Question: I'm trying to use 'RecyclerView' and 'GridLayoutManager' to make a 3 columns grid, and I use 'ItemDecoration' to make column spacing, now the problem is the item's width in third column is smaller than the item in first and second column! See the screen capture below.

If I don't add the custom 'ItemDecoration' to 'RecyclerView', everything is OK.
Here is my code:
MainActivity.java:
'''
public class MainActivity extends AppCompatActivity {
private RecyclerView mRecyclerView;
private MyAdapter mAdapter;
@Override
protected void onCreate(Bundle savedInstanceState) {
super.onCreate(savedInstanceState);
setContentView(R.layout.activity_main);
mRecyclerView = (RecyclerView) findViewById(R.id.recycler_view);
mAdapter = new MyAdapter();
mRecyclerView.setAdapter(mAdapter);
GridLayoutManager gridLayoutManager = new GridLayoutManager(this, 3);
mRecyclerView.setLayoutManager(gridLayoutManager);
int horizontalSpacing = 20;
int verticalSpacing = 10;
SpacingDecoration decoration = new SpacingDecoration(horizontalSpacing, verticalSpacing, true);
mRecyclerView.addItemDecoration(decoration);
}
private static class MyAdapter extends RecyclerView.Adapter<RecyclerView.ViewHolder> {
private int[] mColors = new int[]{Color.RED, Color.BLUE, Color.MAGENTA};
private static class ItemHolder extends RecyclerView.ViewHolder {
public MyTextView title;
public ItemHolder(View itemView) {
super(itemView);
title = (MyTextView) itemView.findViewById(android.R.id.text1);
title.setTextColor(Color.WHITE);
}
}
@Override
public RecyclerView.ViewHolder onCreateViewHolder(ViewGroup parent, int viewType) {
View itemView = LayoutInflater.from(parent.getContext()).inflate(R.layout.item, parent, false);
ItemHolder holder = new ItemHolder(itemView);
holder.itemView.setOnClickListener(itemClickListener);
return holder;
}
@Override
public void onBindViewHolder(RecyclerView.ViewHolder rHolder, int position) {
ItemHolder holder = (ItemHolder) rHolder;
holder.title.setText(String.format("[%d]width:%d", position, holder.itemView.getWidth()));
holder.itemView.setBackgroundColor(mColors[position % mColors.length]);
holder.itemView.setTag(position);
holder.title.setTag(position);
}
@Override
public int getItemCount() {
return 50;
}
private View.OnClickListener itemClickListener = new View.OnClickListener() {
@Override
public void onClick(View v) {
int position = (int) v.getTag();
showText(v.getContext(), String.format("[%d]->width:%d", position, v.getWidth()));
}
};
}
public static class SpacingDecoration extends RecyclerView.ItemDecoration {
private int mHorizontalSpacing = 5;
private int mVerticalSpacing = 5;
private boolean isSetMargin = true;
public SpacingDecoration(int hSpacing, int vSpacing, boolean setMargin) {
isSetMargin = setMargin;
mHorizontalSpacing = hSpacing;
mVerticalSpacing = vSpacing;
}
@Override
public void getItemOffsets(Rect outRect, View view, RecyclerView parent, RecyclerView.State state) {
boolean isSetMarginLeftAndRight = this.isSetMargin;
int bottomOffset = mVerticalSpacing;
int leftOffset = 0;
int rightOffset = 0;
RecyclerView.LayoutParams lp = (RecyclerView.LayoutParams) view.getLayoutParams();
if (parent.getLayoutManager() instanceof GridLayoutManager) {
GridLayoutManager lm = (GridLayoutManager) parent.getLayoutManager();
GridLayoutManager.LayoutParams gridLp = (GridLayoutManager.LayoutParams) lp;
if (gridLp.getSpanSize() == lm.getSpanCount()) {
// Current item is occupied the whole row
// We just need to care about margin left and right now
if (isSetMarginLeftAndRight) {
leftOffset = mHorizontalSpacing;
rightOffset = mHorizontalSpacing;
}
} else {
// Current item isn't occupied the whole row
if (gridLp.getSpanIndex() > 0) {
// Set space between items in one row
leftOffset = mHorizontalSpacing;
} else if (gridLp.getSpanIndex() == 0 && isSetMarginLeftAndRight) {
// Set left margin of a row
leftOffset = mHorizontalSpacing;
}
if (gridLp.getSpanIndex() == lm.getSpanCount() - gridLp.getSpanSize() && isSetMarginLeftAndRight) {
// Set right margin of a row
rightOffset = mHorizontalSpacing;
}
}
}
outRect.set(leftOffset, 0, rightOffset, bottomOffset);
}
}
private static Toast sToast;
public static void showText(Context context, String text) {
if (sToast != null) {
sToast.cancel();
}
sToast = Toast.makeText(context, text, Toast.LENGTH_LONG);
sToast.show();
}
}
'''
activity_main.xml
'''
<RelativeLayout xmlns:android="http://schemas.android.com/apk/res/android"
android:layout_width="match_parent"
android:layout_height="match_parent">
<android.support.v7.widget.RecyclerView
android:id="@+id/recycler_view"
android:layout_width="match_parent"
android:layout_height="match_parent"/>
</RelativeLayout>
'''
item.xml
'''
<?xml version="1.0" encoding="utf-8"?>
<LinearLayout xmlns:android="http://schemas.android.com/apk/res/android"
android:layout_width="match_parent"
android:layout_height="match_parent"
android:orientation="vertical">
<com.example.liuqing.rvgldemo.MyTextView
android:id="@android:id/text1"
android:layout_width="match_parent"
android:layout_height="match_parent"
android:padding="5dp"
android:textColor="#ffffff"
android:textAppearance="?android:attr/textAppearanceMedium"/>
</LinearLayout>
'''
MyTextView.java
'''
public class MyTextView extends TextView {
public MyTextView(Context context) {
super(context);
}
public MyTextView(Context context, AttributeSet attrs) {
super(context, attrs);
}
public MyTextView(Context context, AttributeSet attrs, int defStyleAttr) {
super(context, attrs, defStyleAttr);
}
@Override
public void onWindowFocusChanged(boolean hasWindowFocus) {
super.onWindowFocusChanged(hasWindowFocus);
if (hasWindowFocus) {
setText("[" + getTag() + "]width:" + getWidth());
}
}
}
'''
It will be much appreciate if someone can explain this problem.
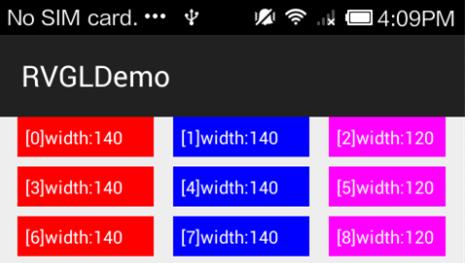
Answer: I found the reason of the problem by myself. The offset that made in 'ItemDecoration' is regarded as a part of item's dimensions(width and height)!
Let's take a look at the sample code and screen capture in the question above. The width of the screen capture is 480 pixels, and here is 3 columns, each item's width is 480/3 = 160 pixels. In 'SpacingDecoration', I add a left offset (20 pixels) on the first and second column, so the content's width of first and second column item is 160-20=140, then I add both left and right offset on the 3rd column item, so the content's width of 3rd column item is 160-20-20=120.
Now we want to make each item's content(the colored rectangle) has the same width, we must calculate how much each column item divide the total spacing of one row, but I am poor to write detailed analysis, so here I write a rough calculating process, you can pass it and jump to the conclusion.
'''
spacing = 20
columnCount = 3
rowWidth = 480
itemWidth = rowWidth / columnCount
itemOccupiedSpacing = (spacing * (columnCount + 1)) / columnCount = spacing + spacing * (1/columnCount)
itemContentWidth = itemWidth - itemOccupiedSpacing
firstItemLeftOffset = spacing = spacing * (3/columnCount)
firstItemRightOffset = itemOccupiedSpacing - spacing = spacing * (1/columnCount)
secondItemLeftOffset = spacing - firstRightOffset = spacing * (2/columnCount)
secondItemRightOffset = itemOccupiedSpacing - secondLeftOffset = spacing * (2/columnCount)
thirdItemLeftOffset = itemOccupiedSpacing - secondLeftOffset = spacing * (1/columnCount)
thirdItemRightOffset = spacing = spacing * (3/columnCount)
'''
We can conclude :
'''
itemLeftOffset = spacing * ((columnCount - colunmnIndex) / columnCount)
itemRightOffset = spacing * ((colunmnIndex + 1) / columnCount)
'''
colunmnIndex is greater than 0 and less than columnCount.
---
Here is my custom 'ItemDecoration' for spacing, it works well with 'LinearLayoutManager','GridLayoutManager' and 'StaggeredGridLayoutManager', all items are the same width. You can use it directly in your code.
'''
public class SpacingDecoration extends ItemDecoration {
private int mHorizontalSpacing = 0;
private int mVerticalSpacing = 0;
private boolean mIncludeEdge = false;
public SpacingDecoration(int hSpacing, int vSpacing, boolean includeEdge) {
mHorizontalSpacing = hSpacing;
mVerticalSpacing = vSpacing;
mIncludeEdge = includeEdge;
}
@Override
public void getItemOffsets(Rect outRect, View view, RecyclerView parent, RecyclerView.State state) {
super.getItemOffsets(outRect, view, parent, state);
// Only handle the vertical situation
int position = parent.getChildAdapterPosition(view);
if (parent.getLayoutManager() instanceof GridLayoutManager) {
GridLayoutManager layoutManager = (GridLayoutManager) parent.getLayoutManager();
int spanCount = layoutManager.getSpanCount();
int column = position % spanCount;
getGridItemOffsets(outRect, position, column, spanCount);
} else if (parent.getLayoutManager() instanceof StaggeredGridLayoutManager) {
StaggeredGridLayoutManager layoutManager = (StaggeredGridLayoutManager) parent.getLayoutManager();
int spanCount = layoutManager.getSpanCount();
StaggeredGridLayoutManager.LayoutParams lp = (StaggeredGridLayoutManager.LayoutParams) view.getLayoutParams();
int column = lp.getSpanIndex();
getGridItemOffsets(outRect, position, column, spanCount);
} else if (parent.getLayoutManager() instanceof LinearLayoutManager) {
outRect.left = mHorizontalSpacing;
outRect.right = mHorizontalSpacing;
if (mIncludeEdge) {
if (position == 0) {
outRect.top = mVerticalSpacing;
}
outRect.bottom = mVerticalSpacing;
} else {
if (position > 0) {
outRect.top = mVerticalSpacing;
}
}
}
}
private void getGridItemOffsets(Rect outRect, int position, int column, int spanCount) {
if (mIncludeEdge) {
outRect.left = mHorizontalSpacing * (spanCount - column) / spanCount;
outRect.right = mHorizontalSpacing * (column + 1) / spanCount;
if (position < spanCount) {
outRect.top = mVerticalSpacing;
}
outRect.bottom = mVerticalSpacing;
} else {
outRect.left = mHorizontalSpacing * column / spanCount;
outRect.right = mHorizontalSpacing * (spanCount - 1 - column) / spanCount;
if (position >= spanCount) {
outRect.top = mVerticalSpacing;
}
}
}
}
'''